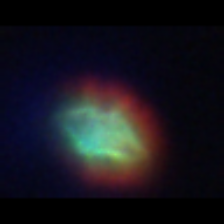
Taxon: Gymnodinium
Group: Dinoflagellates